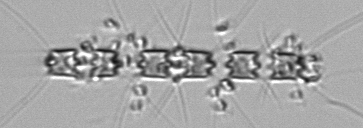
Label: Chaetoceros_didymus_TAG_external_flagellate